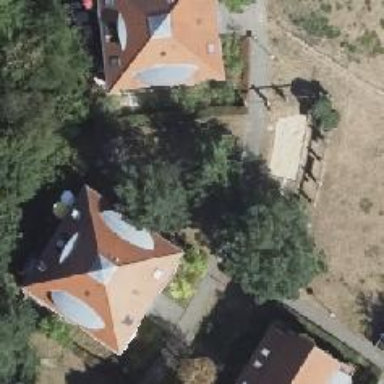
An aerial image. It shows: Pyramidal roof tops building of apartments.